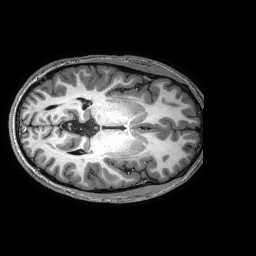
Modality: T1w
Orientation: axial
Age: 18
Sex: male